Current action and preconditions to check: trajectory_clear

Your task: For each precondition in the list above, predict whether it will hold at this action.

Consider the current scene as observed from the mobile robot's camera, and analyze the predicted future states of all dynamic agents (e.g., people, animals, vehicles, or any moving entities) within the NEXT SECOND.

IMPORTANT: Only answer "very likely" if you are absolutely certain—based on strong, clear evidence—that a dynamic agent will violate the precondition in the predicted future state. Do NOT answer "very likely" for unlikely, ambiguous, or low-probability risks.

Ask yourself for each precondition: Is there a high probability, with clear and convincing evidence, that the predicted future states of any dynamic agent will interfere with the predicted future state of the currently executing action within the NEXT SECOND, causing that precondition to fail?

Assess the risk level based on these predictions. Use "likely" or "very likely" if motions create a clear risk of interference.

Use "neutral" or "improbable" if agents are nearby but their predicted paths are clearly diverging or non-conflicting.

Failure Risk Categories: "very improbable", "improbable", "neutral", "likely", "very likely"

Answer Format: Output ONLY the probability_of_failure value from these categories: "very improbable", "improbable", "neutral", "likely", "very likely"

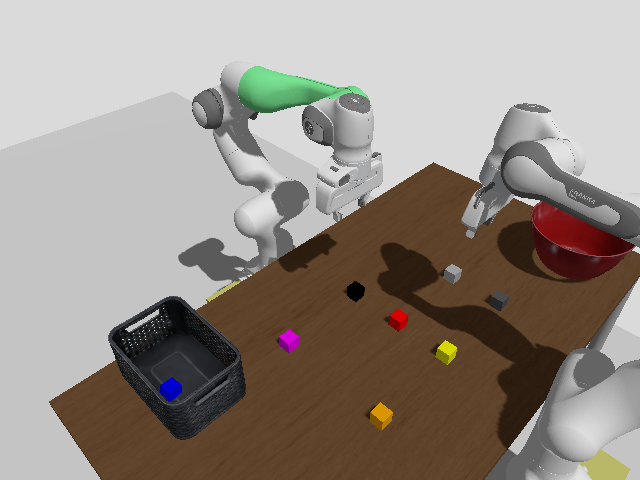

Answer: improbable